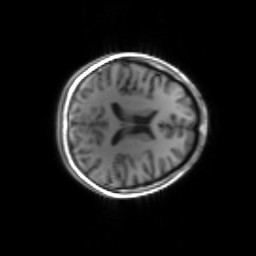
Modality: inplaneT1
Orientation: axial
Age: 20
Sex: female
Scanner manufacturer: siemens
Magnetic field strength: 3 T
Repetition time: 1.2 s
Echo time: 0.00251 s